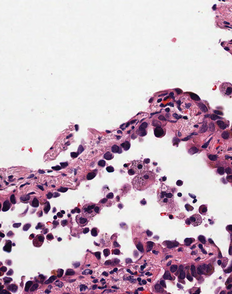
Tumor epithelial tissue: yes
Tumor-associated stroma tissue: yes
Normal tissue: no